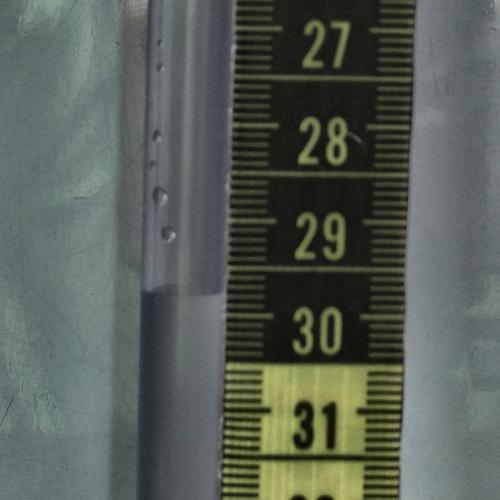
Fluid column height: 29.8 cm